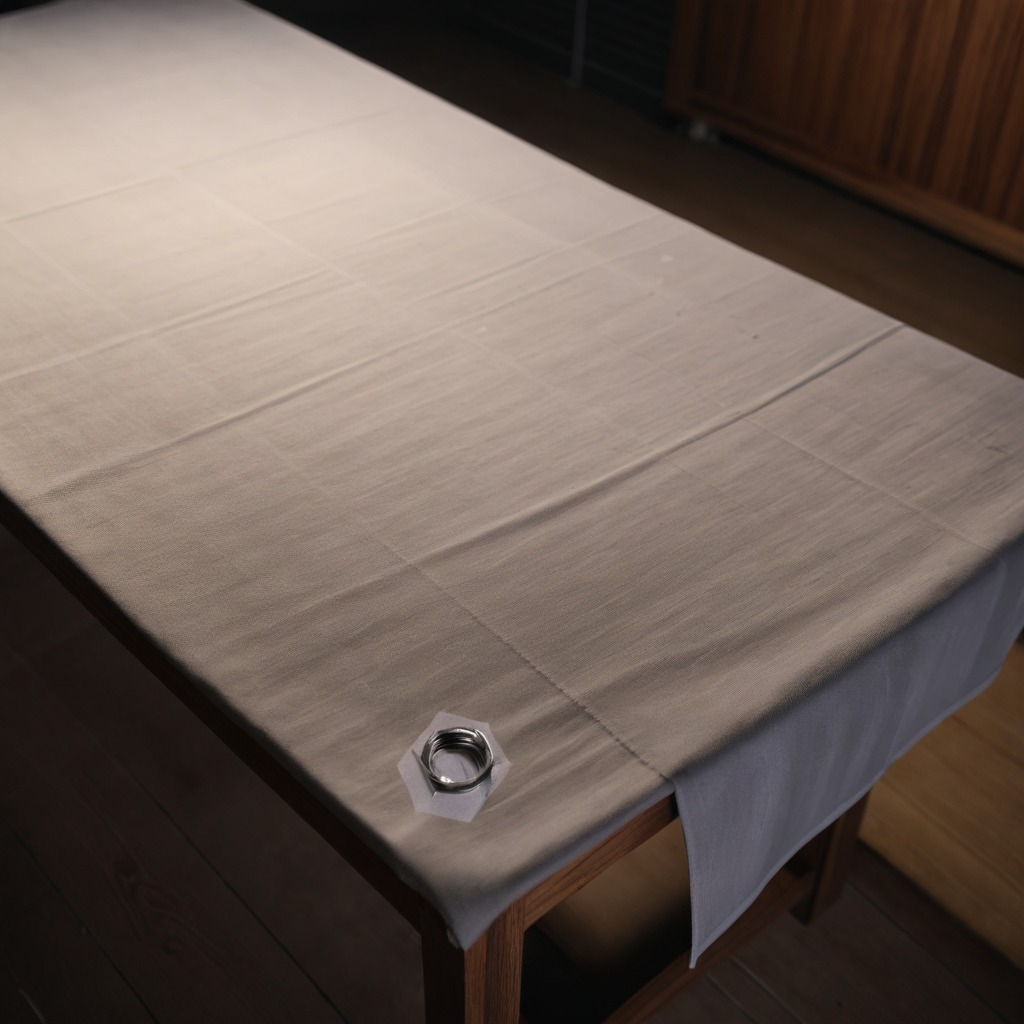
A metal nut is lying on a wooden table inside a workshop at night.